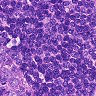
Metastatic tissue present: no